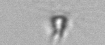
Label: Calciopappus